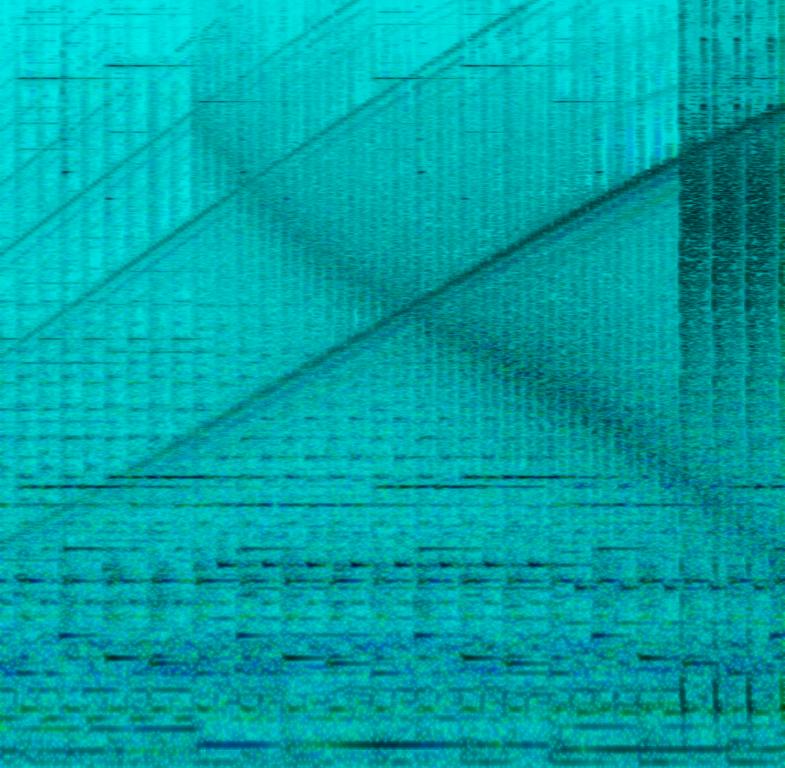
The low quality recording features a dubstep song that contains low flat male vocal, arpeggiated synth melody, repetitive arpeggiated synth lead and build up snare roll in the first half, after which comes the drop that consists aggressive and manic wobble bass, punchy kick and snare hits, tinny hi hats and repetitive arpeggiated synth lead melody. Overall it sounds manic, energetic and aggressive.